Field crop: maize
Growth stage: 2
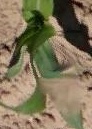
Species: maize